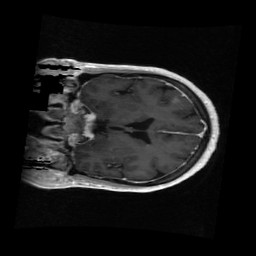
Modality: T1w
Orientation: coronal
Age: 56
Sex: female
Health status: ill